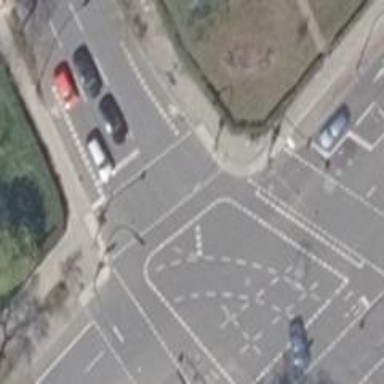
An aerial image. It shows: Road with traffic signals.